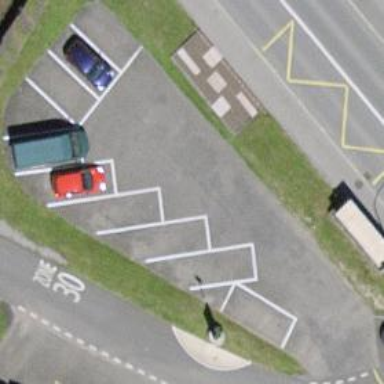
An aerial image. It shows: Parking area with surface.